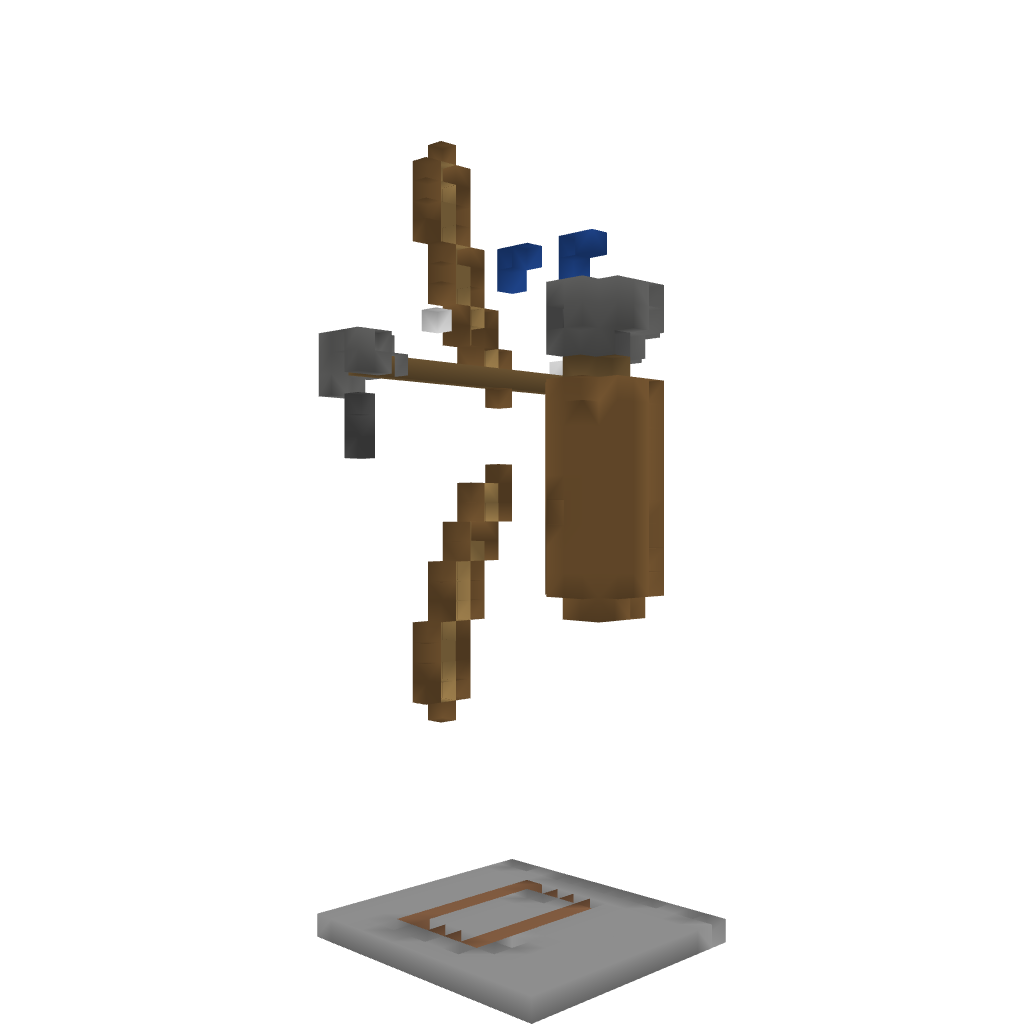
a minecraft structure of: Statue of Artemis